Field crop: tomato
Growth stage: 1
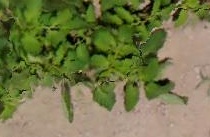
Species: tomato